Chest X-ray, AP view. Patient: 61 years old, sex M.
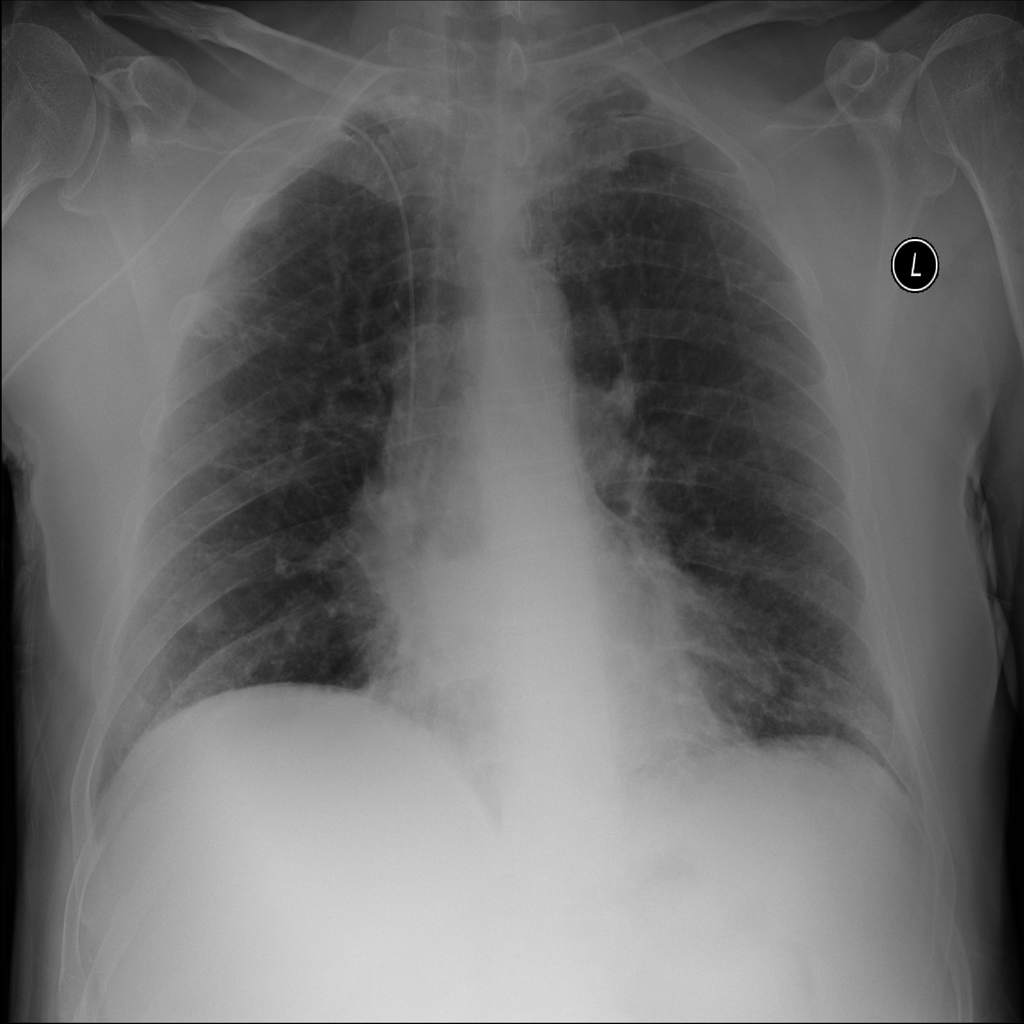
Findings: Mass